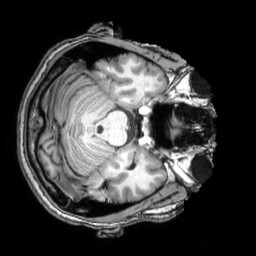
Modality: T1w
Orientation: axial
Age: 33
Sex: male